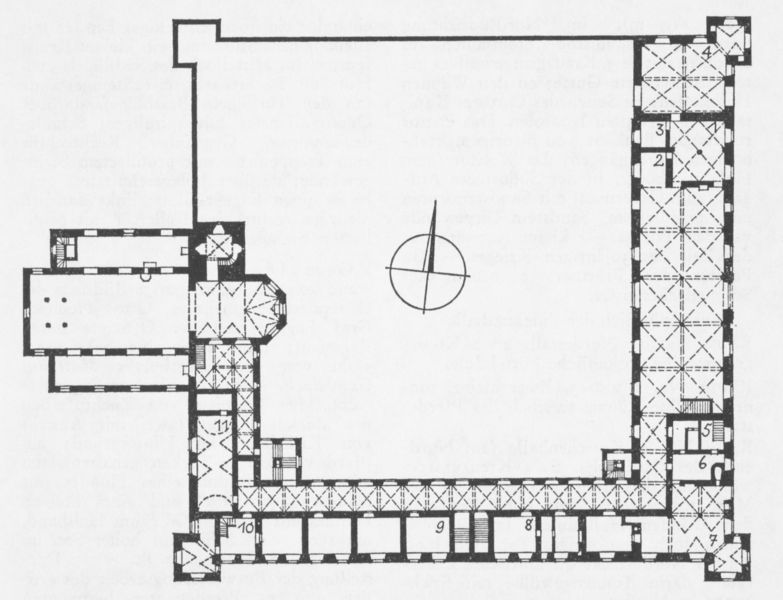
Titel: Schloss Kirchheim
Künstler: Jakob Eschay
Standort: Kirchheim (EU - D - BW)
Schlagwörter: schwarz, weiss, zeichnung, gebäude, architektur, norden, kirche, turm, hof, treppe, umgang, gewölbe, kloster, schwarzweiss, bleistift, entwurf, altar, ein, karte, apsis, diagonale, plan, pfeil, quadrat, viereck, geschoss, riss, architekten, grundriss, kreuzgang, bauplan, architekt, rundgang, grunsriss, einteilung, windrose, kompass, 9, 8, wiesengrund, mittenschiff